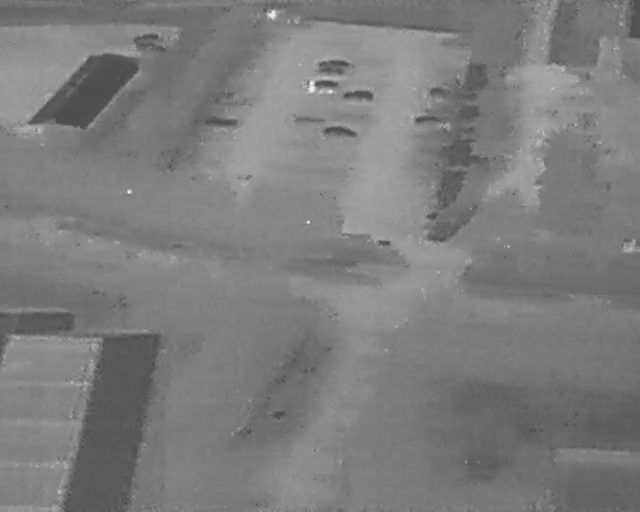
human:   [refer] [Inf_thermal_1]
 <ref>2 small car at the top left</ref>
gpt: <box>[[22, 4, 23, 10, 2], [22, 6, 24, 12, 2]]</box>

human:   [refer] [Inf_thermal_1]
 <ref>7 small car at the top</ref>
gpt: <box>[[51, 9, 53, 16, 2], [50, 11, 52, 17, 2], [49, 13, 51, 20, 2], [54, 15, 56, 21, 2], [52, 22, 54, 29, 2], [65, 20, 67, 26, 2], [67, 15, 70, 20, 2]]</box>